Question: I am working on a survey application connected to a Firebase database. For reference, firebase database uses a JSON structure. Below is a snippet of my database:

I've got the right child showing in my console (questions), but I am only able to show the value in my html header once. The header doesn't loop and show each question on the HTML page, although I can see them in console. Here's where I need your help. I have no clue how to loop an HTML tag to show that data. I searched the internet for a while but haven't been able to find the right solution. Below is the code I currently have:
'''
<!DOCTYPE html>
<html>
<head>
<title>DAILY SURVEY REMINDER</title>
</head>
<body>
<div>
<h id = questions> </h1>
</div>
</body>
<script src="https://www.gstatic.com/firebasejs/4.12.1/firebase.js"> .
</script>
<script src="https://www.gstatic.com/firebasejs/4.12.0/firebase-
app.js"></script>
<script src="https://www.gstatic.com/firebasejs/4.12.0/firebase-
auth.js"></script>
<script src="https://www.gstatic.com/firebasejs/4.12.0/firebase-
database.js"></script>
<script src="https://www.gstatic.com/firebasejs/4.12.0/firebase-
firestore.js"></script>
<script src="https://www.gstatic.com/firebasejs/4.12.0/firebase-
messaging.js"></script>
<script src="https://www.gstatic.com/firebasejs/4.12.0/firebase-
functions.js"></script>
<script>
// Initialize Firebase
var config = {
apiKey: "AIzaSyCOUA9eYXRgrStbMXx-bcE2lR7e5IYjP2g",
authDomain: "testingdb-a8cd7.firebaseapp.com",
databaseURL: "https://testingdb-a8cd7.firebaseio.com",
projectId: "testingdb-a8cd7",
storageBucket: "testingdb-a8cd7.appspot.com",
messagingSenderId: "384953133465"
};
firebase.initializeApp(config);
</script>
<script src = "https://code.jquery.com/jquery-3.1.0.js"></script>
<script>
var question = document.getElementById('questions');
window.onload = function getData(){
for( i = 1; i < 35; i++){
var dbRef = firebase.database().ref('Questions/'+i).child('questions');
dbRef.on('value', snap => { question.innerText =
JSON.stringify(snap.val(), null, 3);
console.log(snap.val());
question = snap.val();
});
}
};
</script>
</html>
'''
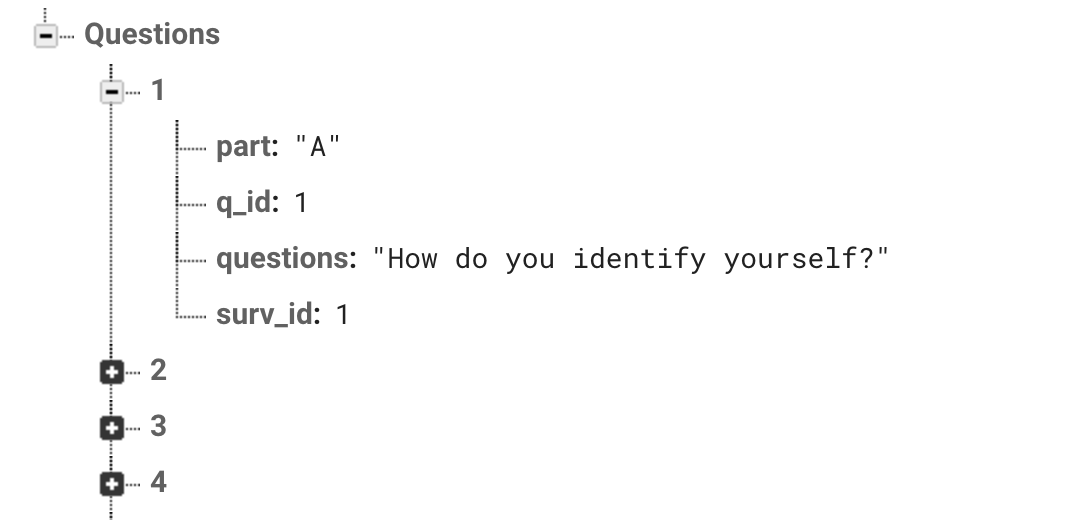
Answer: Every time you currently load a question you run this code with it:
'''
question = snap.val();
'''
This means that you're replacing the 'questions' element with the latest question every time, which explains why you only see the last question in the end.
If you have a list of questions it's better to work with an element that is meant to contain a list, for example an ordered list ('<ol>'). Then for each question you insert an additional '<li>' into it with that question.
The HMTL element:
'''
<ol id="questions"> </ol>
'''
And then the code:
'''
var question = document.getElementById('questions');
var dbRef = firebase.database().ref('Questions');
window.onload = function getData(){
for(i = 1; i < 35; i++) {
dbRef.child(i+'/questions').once('value', snap => {
var li = document.createElement("li");
li.innerText = snap.val();
question.appendChild(li);
});
}
};
'''
If you want to show questions instead of specifically the first 35, you can simply let Firebase call you for all child nodes:
'''
var question = document.getElementById('questions');
var dbRef = firebase.database().ref('Questions');
window.onload = function getData(){
dbRef.on('child_added', snap => {
var li = document.createElement("li");
li.innerText = snap.val().questions;
question.appendChild(li);
});
};
'''